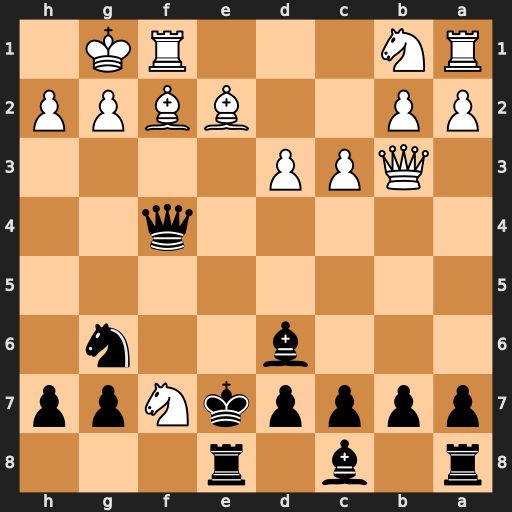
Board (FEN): r1b1r3/ppppkNpp/3b2n1/8/5q2/1QPP4/PP2BBPP/RN3RK1
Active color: b
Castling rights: -
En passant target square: -
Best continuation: Qxh2#